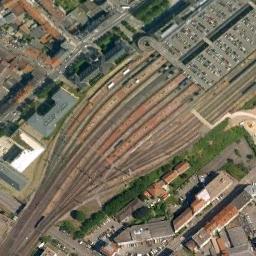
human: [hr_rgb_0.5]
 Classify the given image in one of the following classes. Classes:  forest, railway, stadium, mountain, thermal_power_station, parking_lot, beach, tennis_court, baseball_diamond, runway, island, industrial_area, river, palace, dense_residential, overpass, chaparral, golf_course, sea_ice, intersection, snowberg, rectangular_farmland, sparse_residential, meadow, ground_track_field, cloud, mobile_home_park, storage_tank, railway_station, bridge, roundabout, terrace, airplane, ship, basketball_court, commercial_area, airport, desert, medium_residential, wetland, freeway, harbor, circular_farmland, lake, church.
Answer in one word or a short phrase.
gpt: railway_station